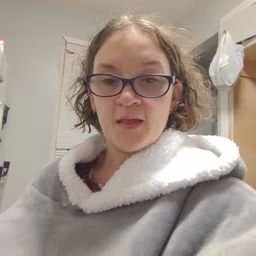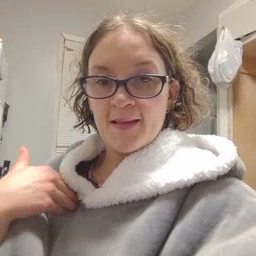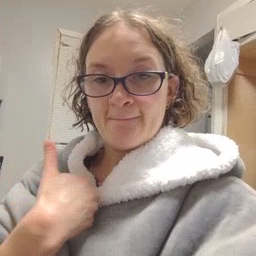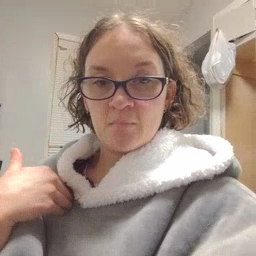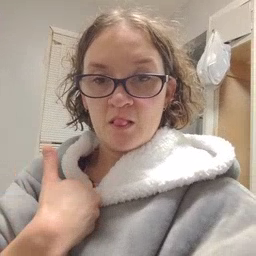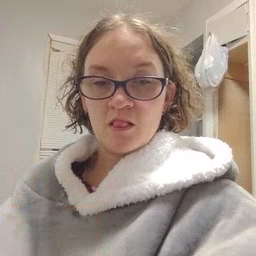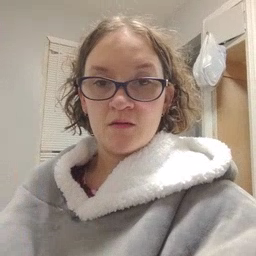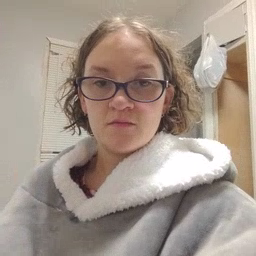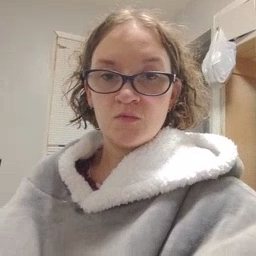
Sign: animal